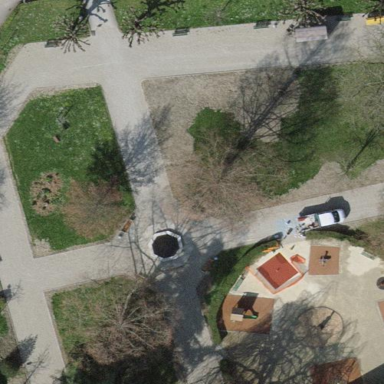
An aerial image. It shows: Lovely park for leisure and relaxation.